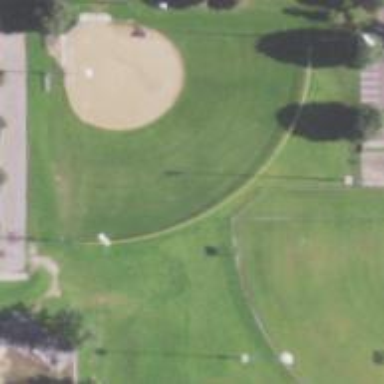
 suitable for sports and leisure activities."